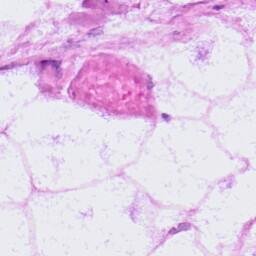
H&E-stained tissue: LymphNode